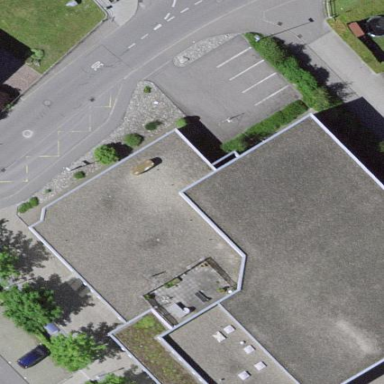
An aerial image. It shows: Swimming sports centre in building.